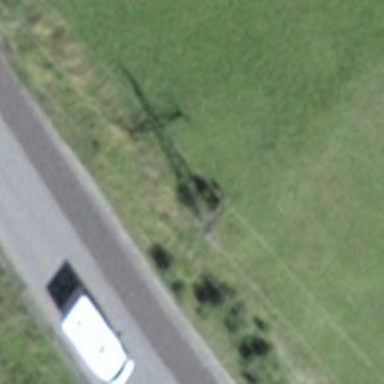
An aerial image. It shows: Minor power line.